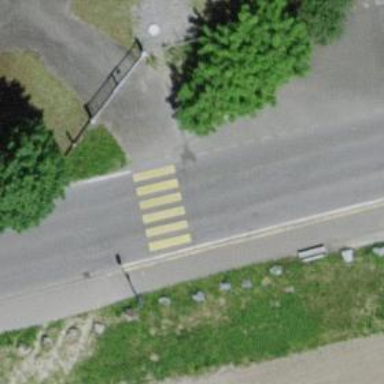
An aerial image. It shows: Marked road crossing.